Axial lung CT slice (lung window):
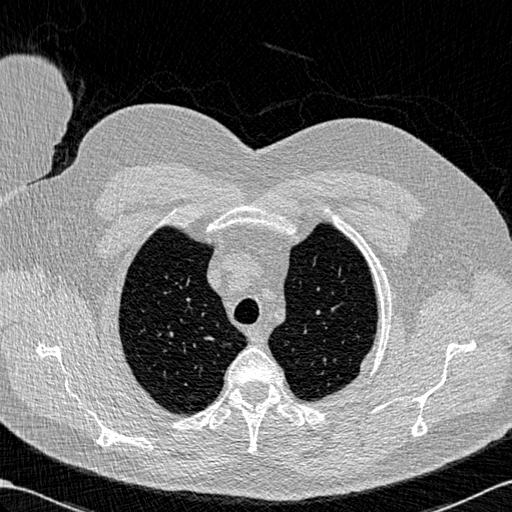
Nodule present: no